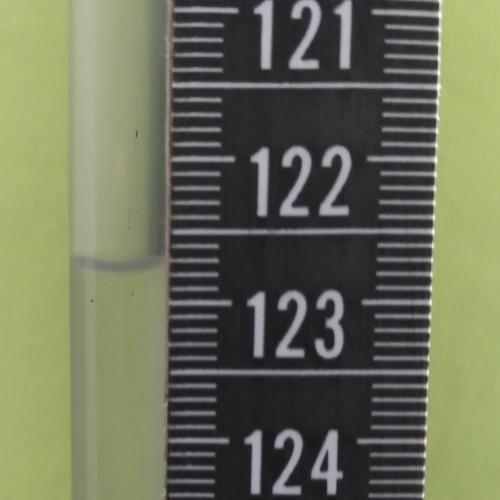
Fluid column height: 122.7 cm